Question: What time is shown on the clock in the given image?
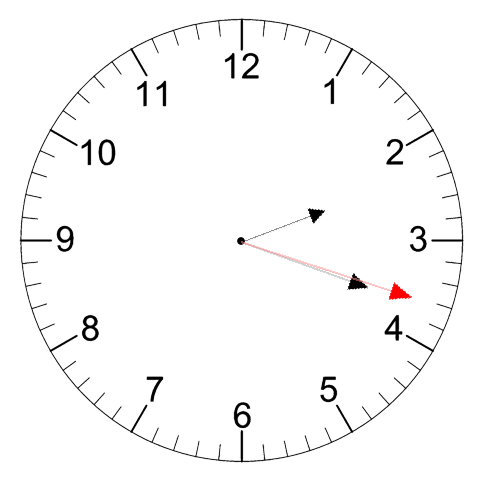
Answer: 02:18:18